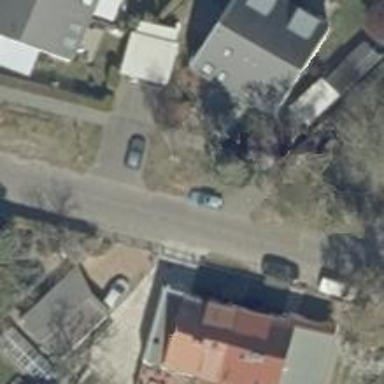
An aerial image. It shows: Residential road.